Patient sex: M
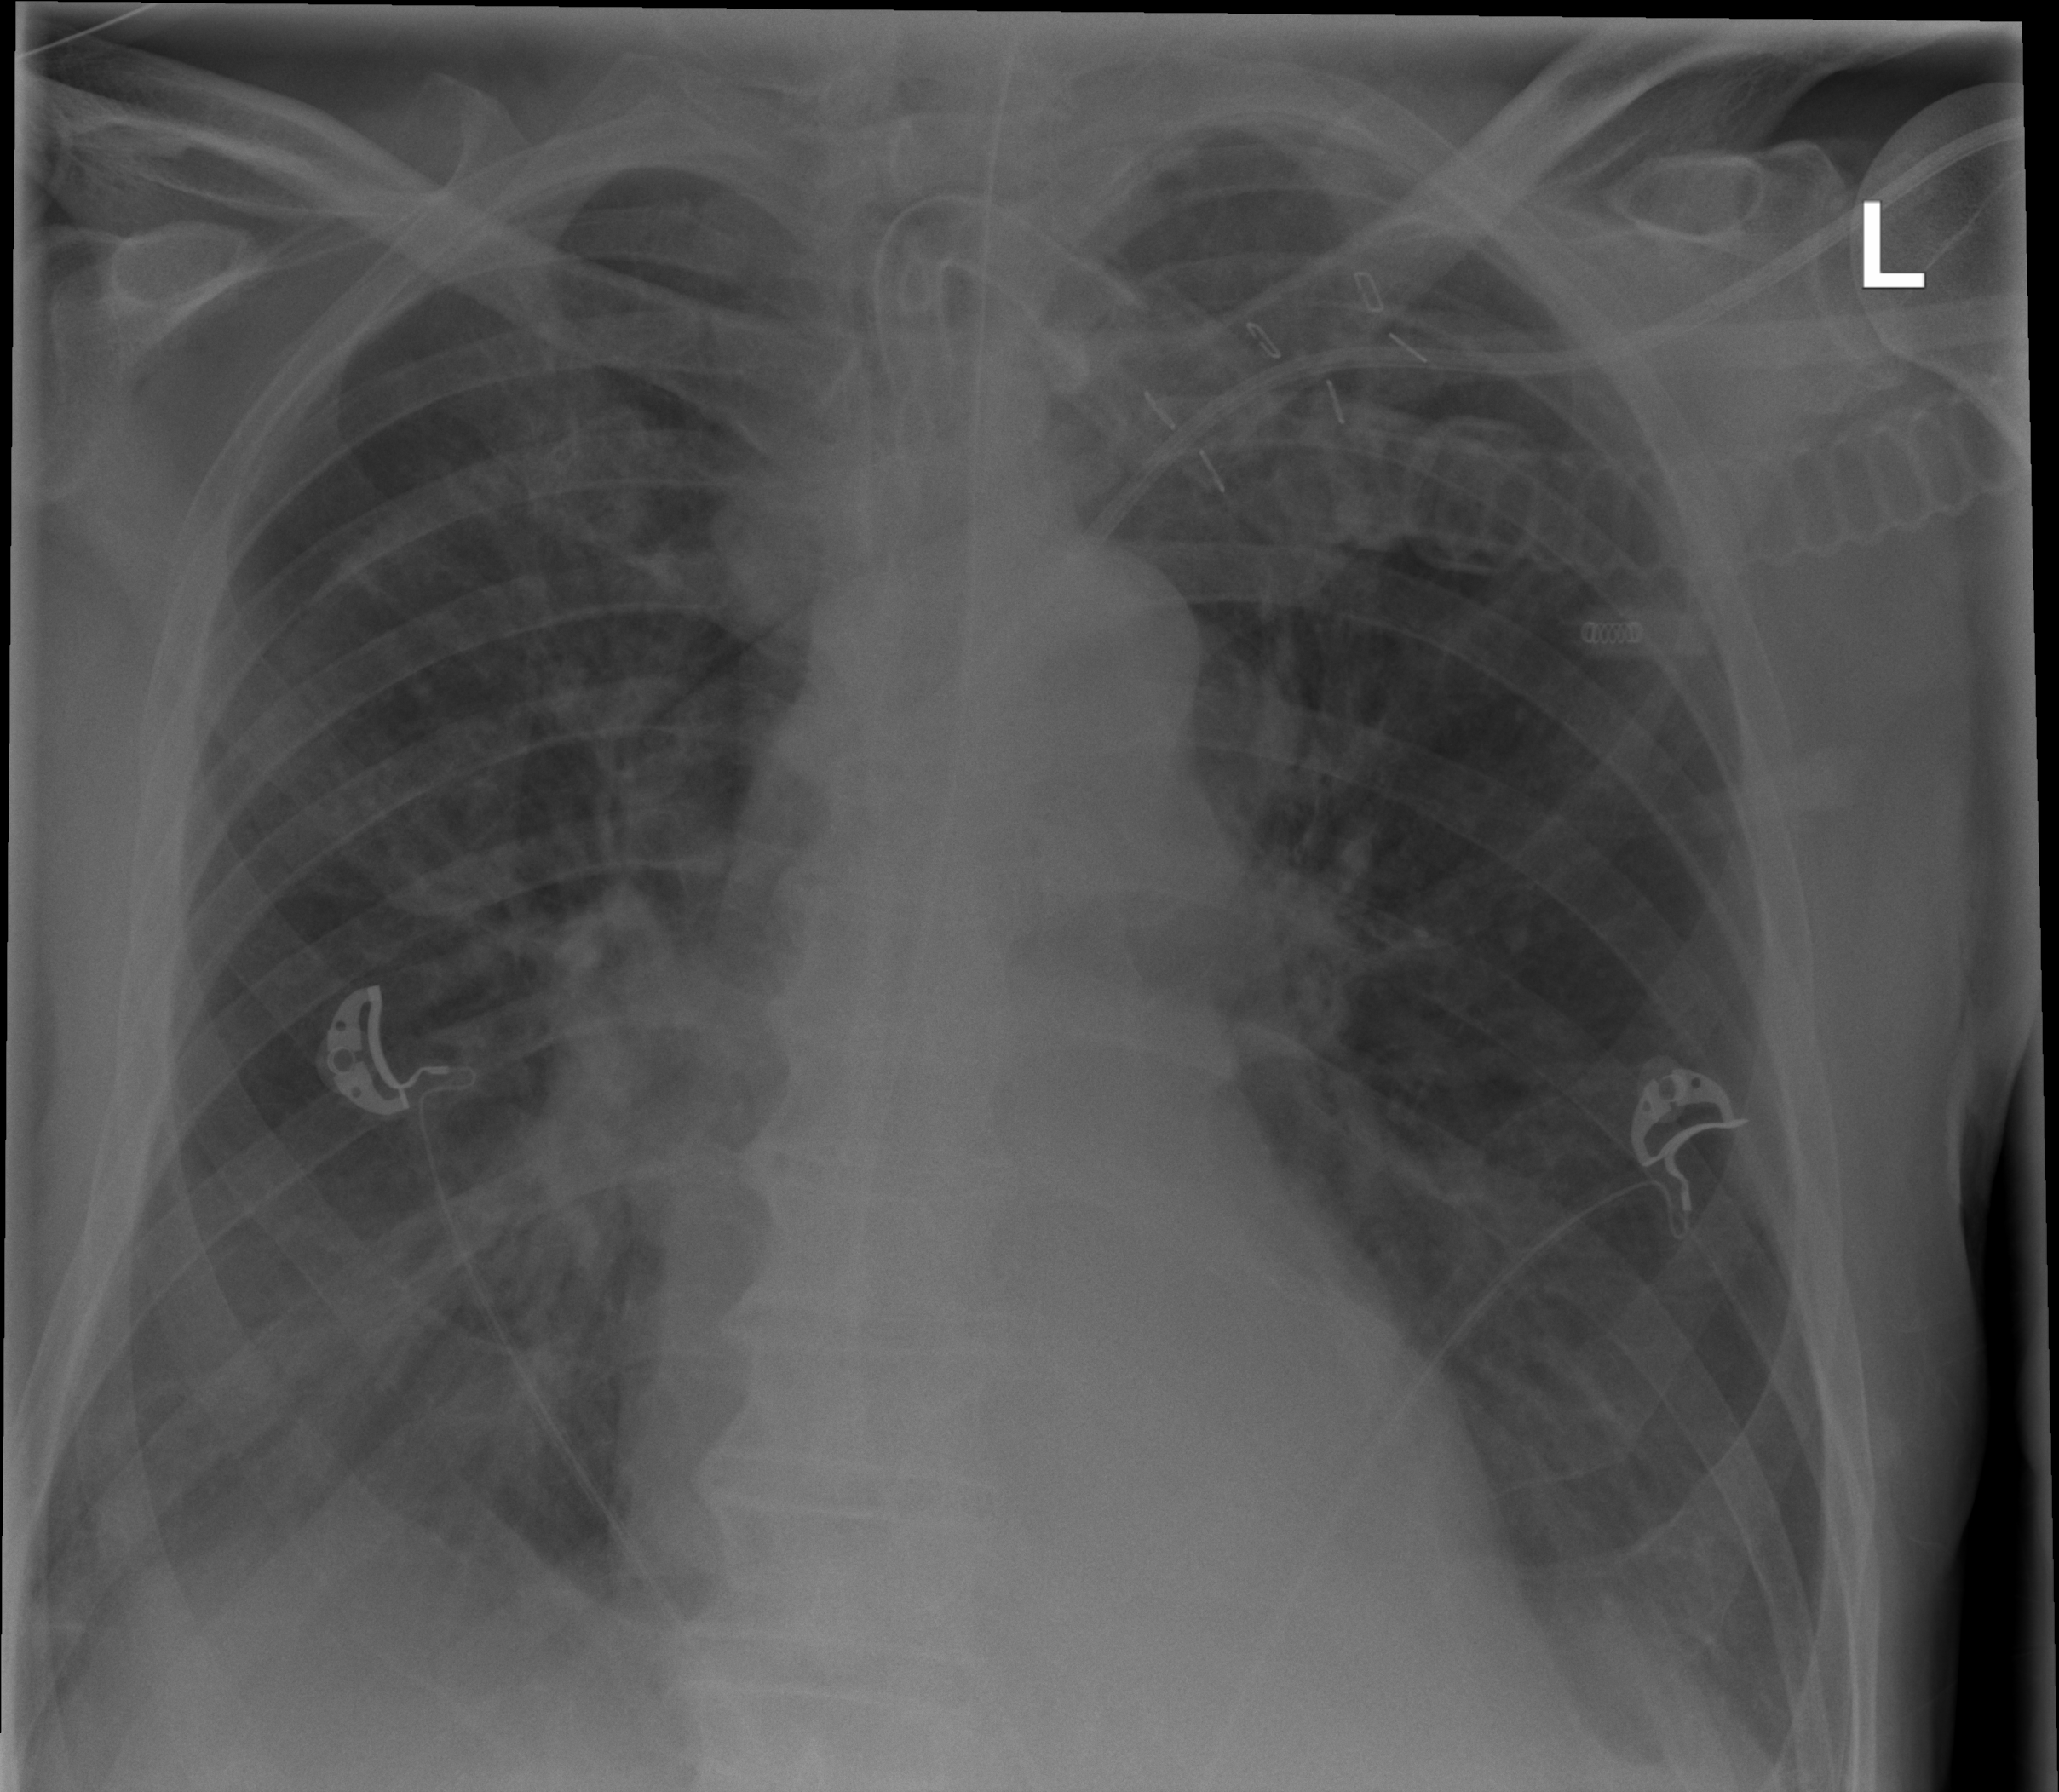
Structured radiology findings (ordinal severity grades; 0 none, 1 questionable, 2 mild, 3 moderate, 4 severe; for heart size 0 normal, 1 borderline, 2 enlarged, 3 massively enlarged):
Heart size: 0
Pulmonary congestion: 2
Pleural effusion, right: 2
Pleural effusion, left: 2
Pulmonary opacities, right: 2
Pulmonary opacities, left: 0
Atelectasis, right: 2
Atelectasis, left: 2